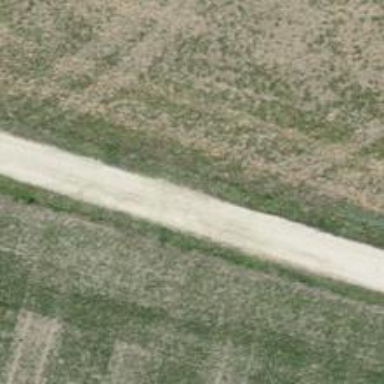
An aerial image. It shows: Track with compacted grade 2 surface.